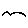
Label: bird